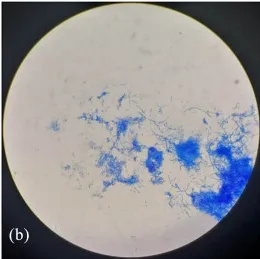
Sputum sample test. (b) Modified acid-fast staining of the sputum sample.
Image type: pathology (acid_fast)